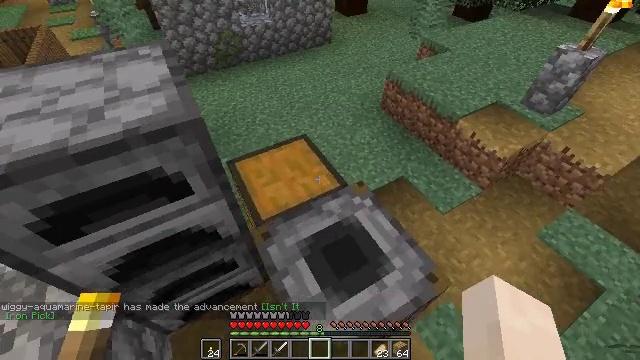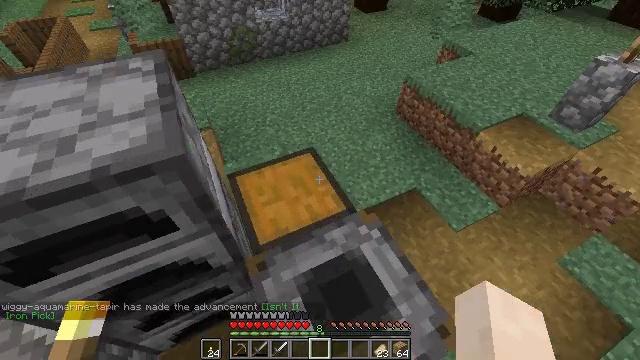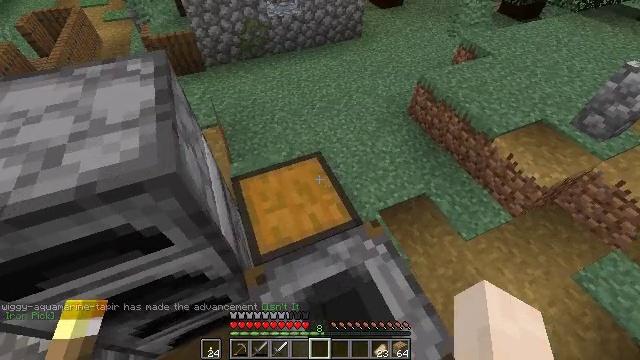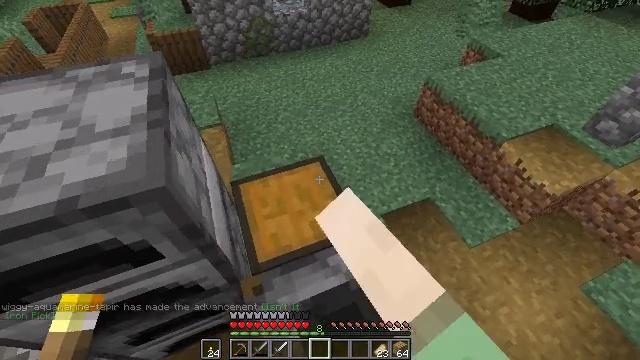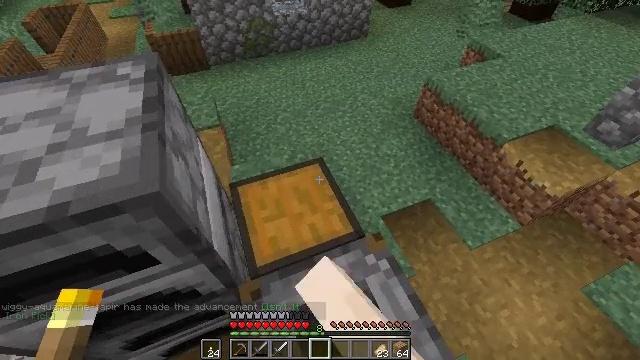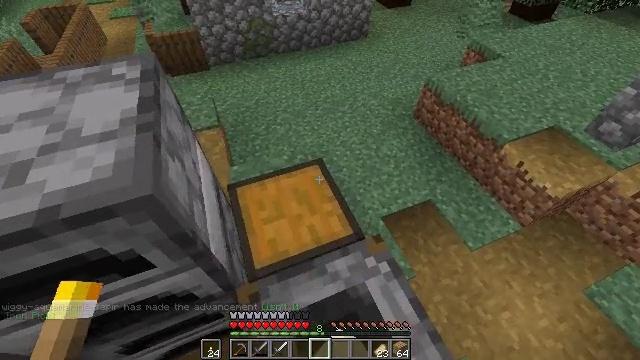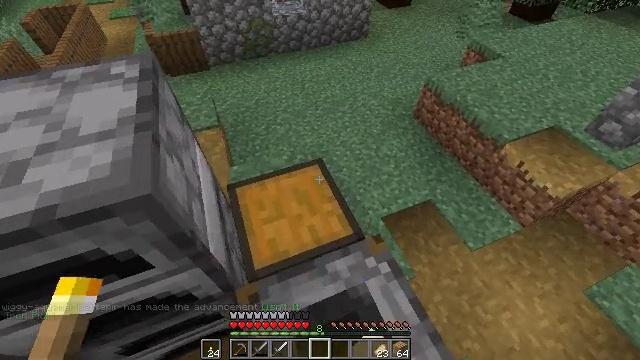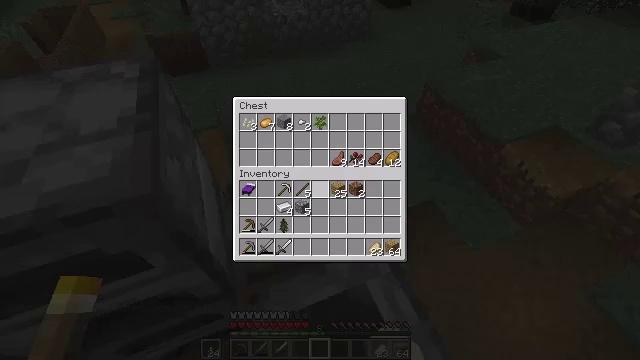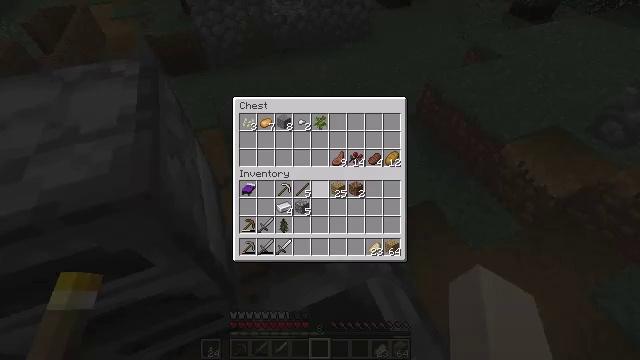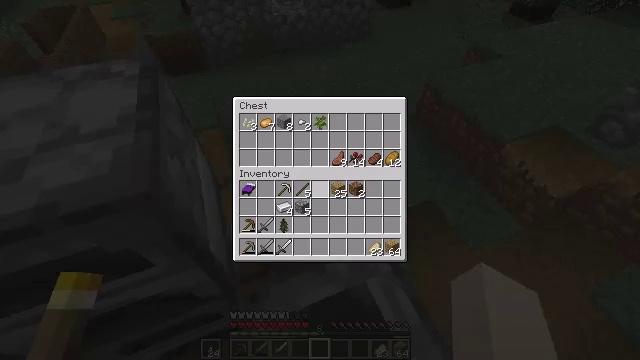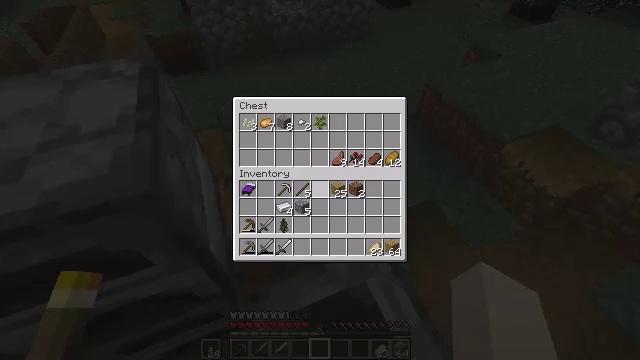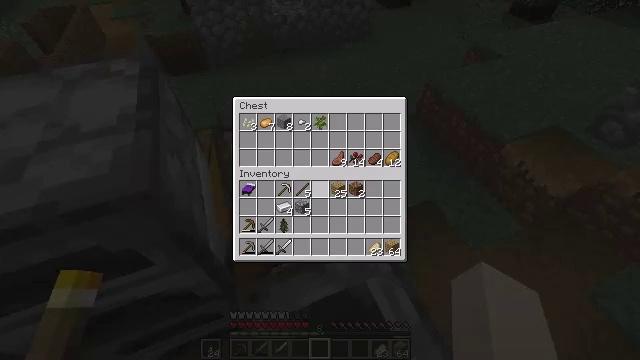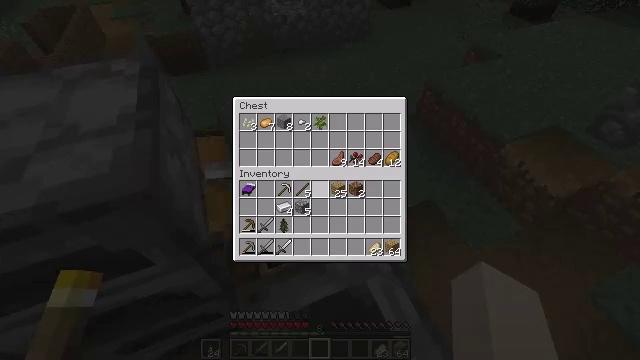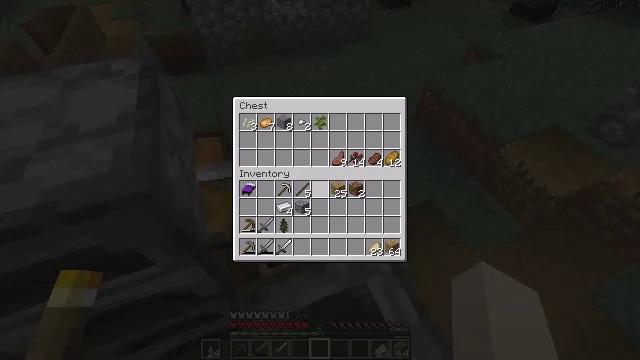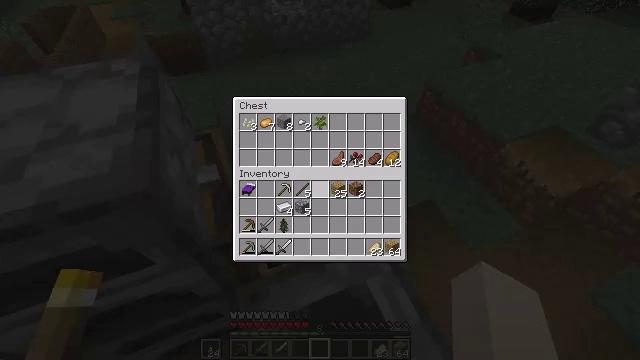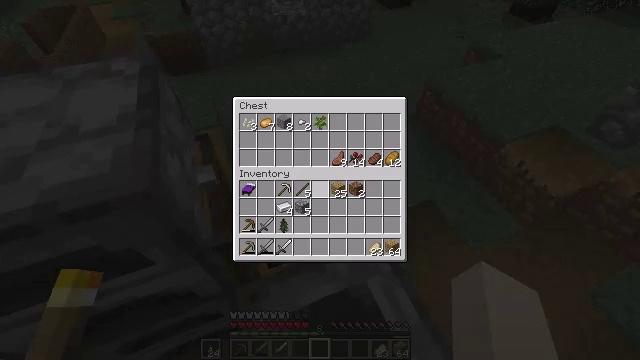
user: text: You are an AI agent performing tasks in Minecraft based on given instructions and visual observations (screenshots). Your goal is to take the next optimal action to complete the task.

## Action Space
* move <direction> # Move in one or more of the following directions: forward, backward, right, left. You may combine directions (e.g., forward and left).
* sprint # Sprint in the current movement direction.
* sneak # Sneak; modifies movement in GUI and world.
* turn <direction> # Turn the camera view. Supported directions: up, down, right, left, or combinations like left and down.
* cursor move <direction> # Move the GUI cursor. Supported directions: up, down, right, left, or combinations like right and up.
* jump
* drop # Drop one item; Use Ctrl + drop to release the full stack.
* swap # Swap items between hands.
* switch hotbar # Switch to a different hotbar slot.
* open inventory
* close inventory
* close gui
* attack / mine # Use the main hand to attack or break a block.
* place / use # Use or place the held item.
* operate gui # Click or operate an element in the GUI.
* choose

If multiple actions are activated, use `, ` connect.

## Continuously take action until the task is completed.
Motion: motion action
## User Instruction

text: Remove oak leaves from branches.
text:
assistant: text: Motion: move forward, turn left and down
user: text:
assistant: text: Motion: turn left and down, use / place
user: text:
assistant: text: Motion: turn left, use / place
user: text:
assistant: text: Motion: use / place
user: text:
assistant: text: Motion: no_op
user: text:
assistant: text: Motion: no_op
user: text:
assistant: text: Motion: open gui
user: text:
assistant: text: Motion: no_op
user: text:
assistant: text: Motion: no_op
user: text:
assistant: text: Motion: no_op
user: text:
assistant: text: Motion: no_op
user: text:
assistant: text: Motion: no_op
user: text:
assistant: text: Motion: no_op
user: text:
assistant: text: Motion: no_op
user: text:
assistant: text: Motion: no_op
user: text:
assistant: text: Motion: no_op
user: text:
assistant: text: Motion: no_op
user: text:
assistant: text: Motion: no_op
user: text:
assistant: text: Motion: no_op
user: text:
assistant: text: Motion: no_op
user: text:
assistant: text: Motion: no_op
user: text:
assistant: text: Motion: no_op
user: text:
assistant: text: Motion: cursor move left
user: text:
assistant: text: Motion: cursor move left and down
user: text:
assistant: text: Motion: cursor move left
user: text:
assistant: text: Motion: cursor move left
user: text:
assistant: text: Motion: no_op
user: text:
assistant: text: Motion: no_op
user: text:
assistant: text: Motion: no_op
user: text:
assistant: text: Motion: no_op